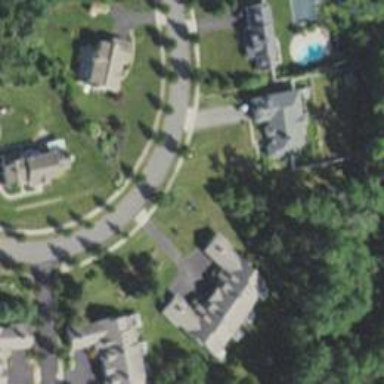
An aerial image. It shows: Asphalt road in residential area.